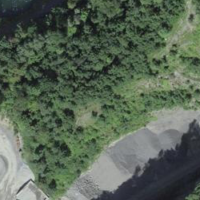
EUNIS habitat code: 56
Species observed at this site:
Coccinella undecimpunctata
Coccinella septempunctata